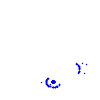
Particle: kaon